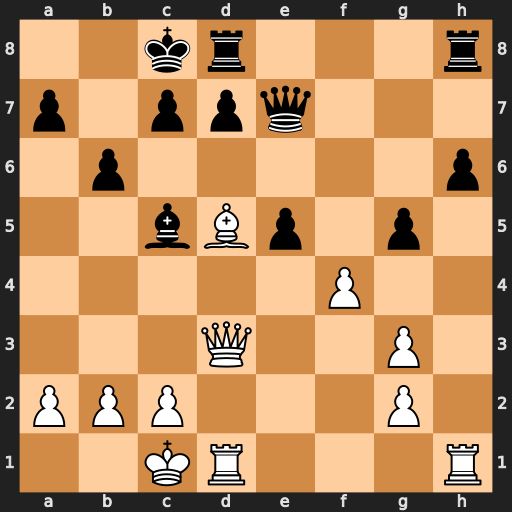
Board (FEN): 2kr3r/p1ppq3/1p5p/2bBp1p1/5P2/3Q2P1/PPP3P1/2KR3R
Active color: w
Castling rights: -
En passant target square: -
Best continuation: Qa6+ Kb8 Qb7#